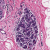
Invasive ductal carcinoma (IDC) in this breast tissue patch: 0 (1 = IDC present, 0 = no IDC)